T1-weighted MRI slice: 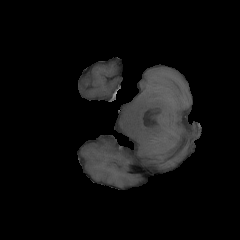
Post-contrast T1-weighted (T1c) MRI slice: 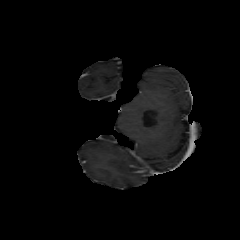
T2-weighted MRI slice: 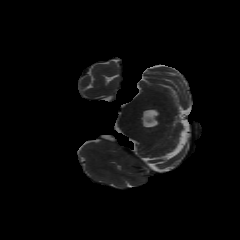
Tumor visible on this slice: no